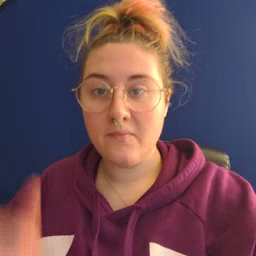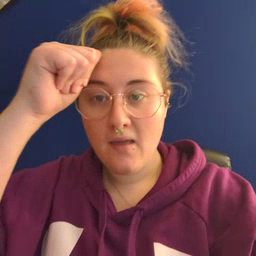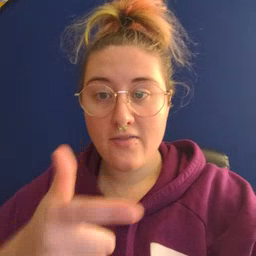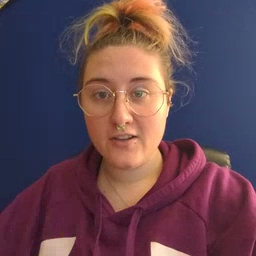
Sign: brother